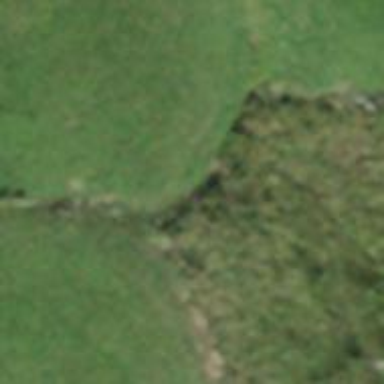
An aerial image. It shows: Ditch in the surroundings.